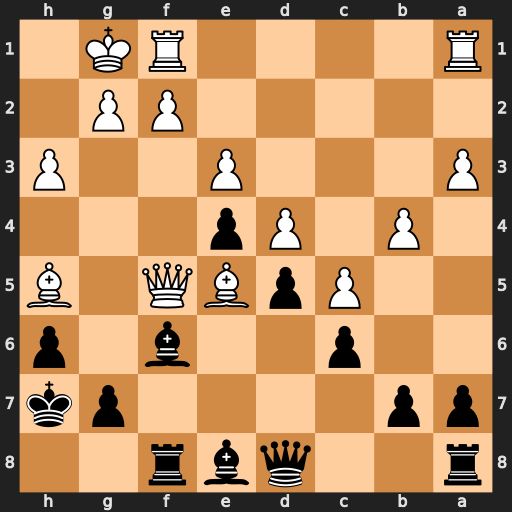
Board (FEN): r2qbr2/pp4pk/2p2b1p/2PpBQ1B/1P1Pp3/P3P2P/5PP1/R4RK1
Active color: b
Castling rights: -
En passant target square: -
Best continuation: g6 Bxg6+ Bxg6